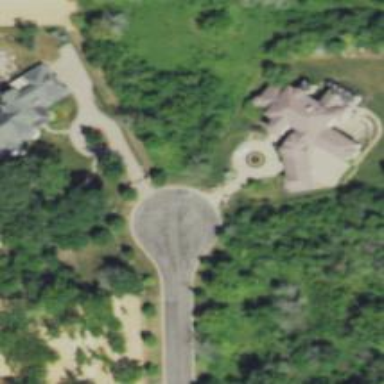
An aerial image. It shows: Turning circle on the road.